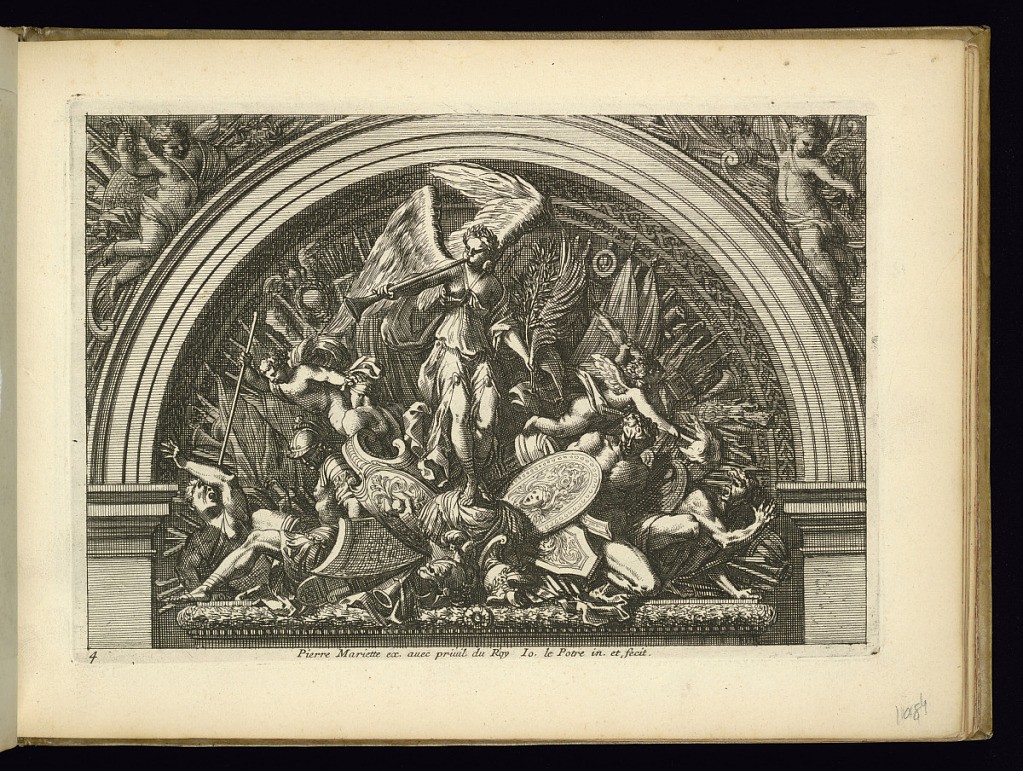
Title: Trophy Design
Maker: Jean Le Pautre, French, 1618–1682
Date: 1657–82
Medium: Etching on laid paper
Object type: Print
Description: An ornamental trophy of arms framed within an arch featuring the winged figure of victory blowing a horn standing on and surrounded by arms (weapons) and armor, shields, spears, banners, quivers of arrows, helmets, seated male prisoners, and flying putti. The plate is numbered, and the publisher's address is lettered below.